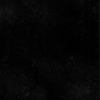
Label: dusty